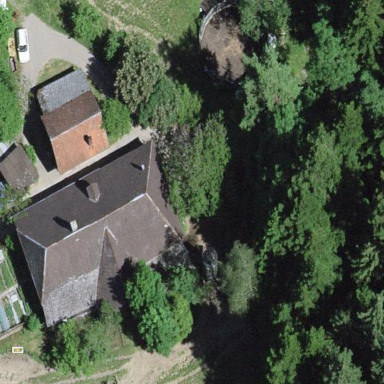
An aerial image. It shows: Farm building.